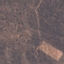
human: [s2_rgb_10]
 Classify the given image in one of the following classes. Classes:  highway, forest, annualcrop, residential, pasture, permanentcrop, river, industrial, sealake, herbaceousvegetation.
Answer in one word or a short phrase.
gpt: HerbaceousVegetation